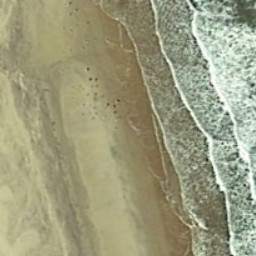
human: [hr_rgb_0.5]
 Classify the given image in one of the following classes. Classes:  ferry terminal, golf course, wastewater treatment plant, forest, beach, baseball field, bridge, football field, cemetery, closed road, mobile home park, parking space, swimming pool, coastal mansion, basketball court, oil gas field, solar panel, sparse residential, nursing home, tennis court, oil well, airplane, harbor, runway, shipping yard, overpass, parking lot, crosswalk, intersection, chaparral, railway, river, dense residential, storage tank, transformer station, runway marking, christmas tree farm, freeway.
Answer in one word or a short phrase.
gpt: beach